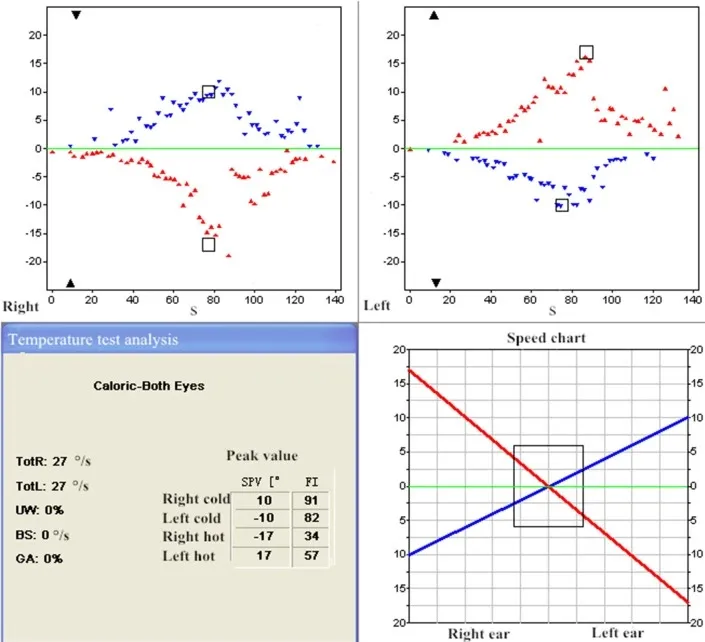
ENG in the patient with pseudo-BPPV (patient 2). UW = 0% < 25% revealed normal vestibular functions.
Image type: chart (chart)